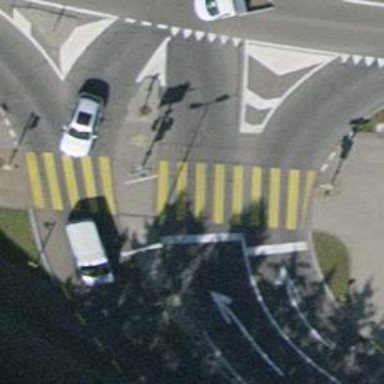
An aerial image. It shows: Tram crossing on the railway.